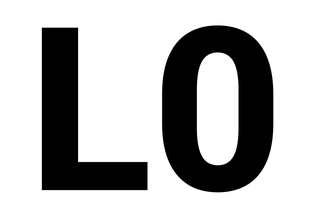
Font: Roboto_ExtraBold